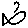
Label: fish